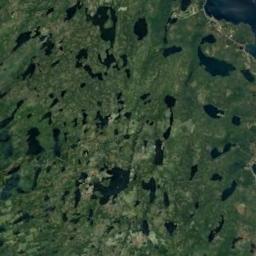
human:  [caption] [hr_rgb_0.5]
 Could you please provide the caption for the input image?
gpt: Many waters of different sizes are surrounded by wetlands .

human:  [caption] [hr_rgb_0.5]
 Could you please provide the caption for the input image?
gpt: There is a triangle-like lake in the middle of this wetland .

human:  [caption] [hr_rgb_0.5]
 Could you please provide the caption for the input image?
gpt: The wetland consists of green plants and water .

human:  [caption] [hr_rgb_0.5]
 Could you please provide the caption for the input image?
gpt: The surface of the lake in a wetland is covered with a large dense dark green and light green mixed plants .

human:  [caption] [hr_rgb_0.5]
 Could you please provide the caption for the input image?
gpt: There are many green areas and some water areas on the wetland .